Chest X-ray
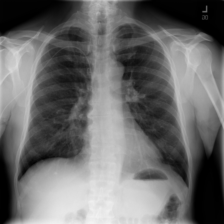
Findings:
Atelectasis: negative
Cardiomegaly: negative
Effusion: negative
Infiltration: negative
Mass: negative
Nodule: negative
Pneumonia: negative
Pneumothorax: negative
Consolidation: negative
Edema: negative
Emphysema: negative
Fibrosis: negative
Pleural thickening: negative
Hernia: negative